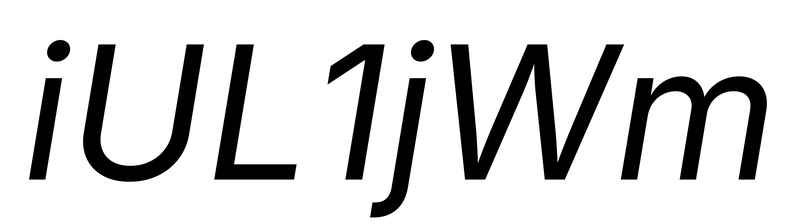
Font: Inter-Italic_Italic